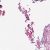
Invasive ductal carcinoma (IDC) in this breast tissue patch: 0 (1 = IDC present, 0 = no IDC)